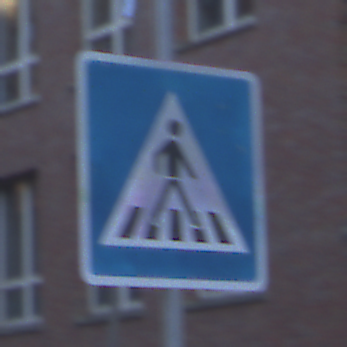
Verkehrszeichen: FussgaengerueberwegLinks
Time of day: SunriseSunset
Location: Outdoor (Urban)
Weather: Clear
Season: NotSpecified
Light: Natural